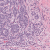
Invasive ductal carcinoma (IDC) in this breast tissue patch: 1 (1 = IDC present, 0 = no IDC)